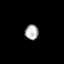
Tissue: prostate
Cell type: T cells
Senescence score: 0.7801
Nuclear area (px): 199
Mean DAPI intensity: 173.558